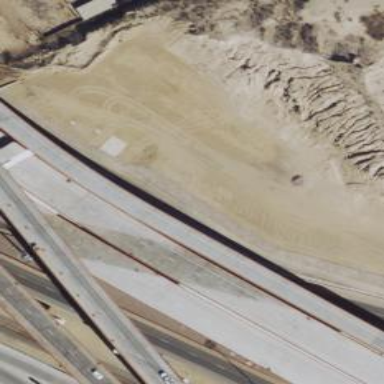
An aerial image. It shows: Bridge over motorway.